Question: Trying to set the background color of my dynamic li. li is not given 'class' or 'id' since each li needs to have an assigned color in code.
'''
$(data).find("#HospitalDescriptions").find('th').filter(function(){
if (this.innerHTML !== '') {
var bgcolor = $( this ).css( "background-color" );
var txtcolor = $( this ).css( "color" );
if (bgcolor !== ''){
$('#information').append('<li><span style="background-color:' + bgcolor + ';color:' + txtcolor + ';">' + this.innerHTML + '</span></li>');
$('li').css({backgroundColor: bgcolor});
} else {
$('#information').append('<li>' + this.innerHTML + '</li>');
}
}
$('#information').listview('refresh'); // not working!
});
'''
HTML:
'''
<div data-role="page" data-theme="b" id="hospitals" data-add-back-btn="true">
<div data-role="header">
<h1>HOSP-HEADER</h1>
<a class="ui-btn-right" id="infoButton" onclick="$('#locations').listview('refresh');">Refresh</a>
</div><!-- /header -->
<div data-role="content" data-theme="b" id="regions">
<div data-role="content">
<h4>Information</h4>
<ul data-role="listview" data-inset="true" id="information">
<!-- AJAX CONTENT -->
</ul>
</div>
<div data-role="collapsible">
<h4>Regions I, II, III</h4>
<ul data-role="listview" data-inset="true" id="region3">
<!-- AJAX CONTENT -->
</ul>
</div>
<div data-role="collapsible">
<h4>Region IV</h4>
<ul data-role="listview" data-inset="true" id="region4">
<!-- AJAX CONTENT -->
</ul>
</div>
<div data-role="collapsible">
<h4>Region V</h4>
<ul data-role="listview" data-inset="true" id="region5">
<!-- AJAX CONTENT -->
</ul>
</div>
</div>
<div data-role="footer">
<h1>Powered by CM</h1>
</div><!-- /footer -->
</div>
'''
Results I'm getting now. text background color needs to fill the list view area not black:

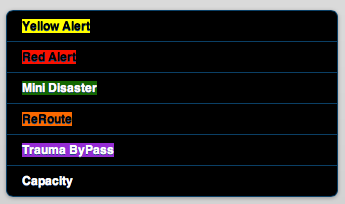
Answer: 1
^
text-align: center; to li as well. Even simpler. - Omar yesterday